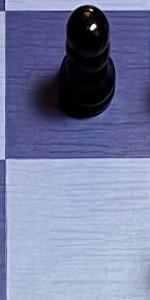
Label: Empty